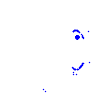
Particle: electron